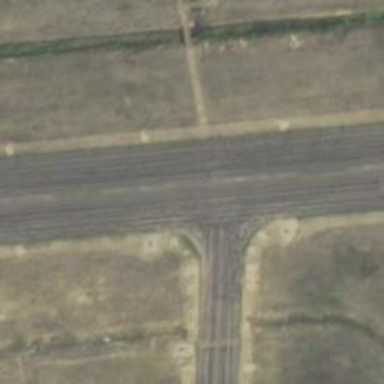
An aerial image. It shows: View of runway in airport.